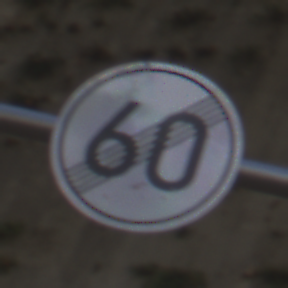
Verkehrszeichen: EndeGeschwindigkeit60
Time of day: MorningAfternoon
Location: Outdoor (Suburban)
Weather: PartlyCloudy
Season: NotSpecified
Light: Natural